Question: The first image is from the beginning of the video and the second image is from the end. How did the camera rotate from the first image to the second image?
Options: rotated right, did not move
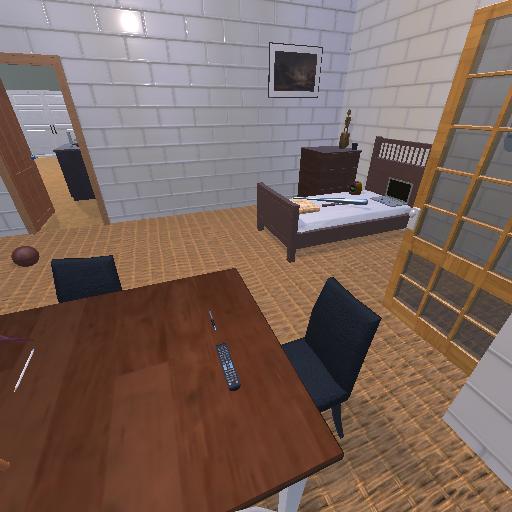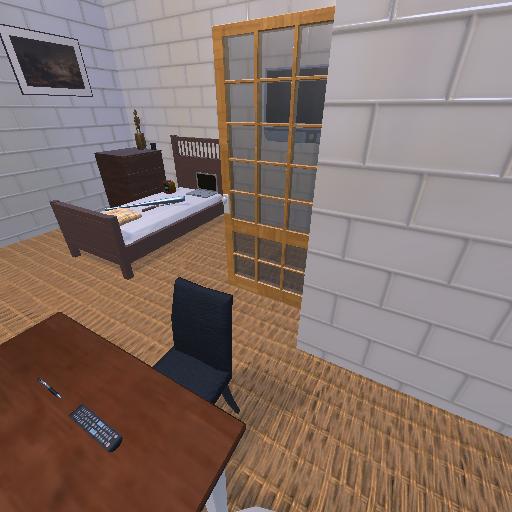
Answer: rotated right